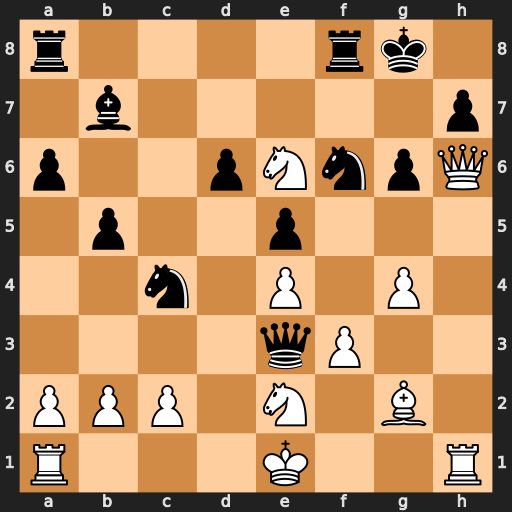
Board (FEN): r4rk1/1b5p/p2pNnpQ/1p2p3/2n1P1P1/4qP2/PPP1N1B1/R3K2R
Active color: w
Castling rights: KQ
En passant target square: -
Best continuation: Qg7#